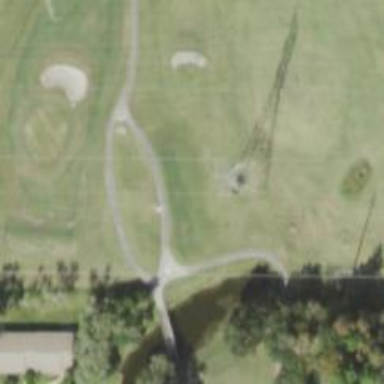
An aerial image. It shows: Service road designated as golf cart path.